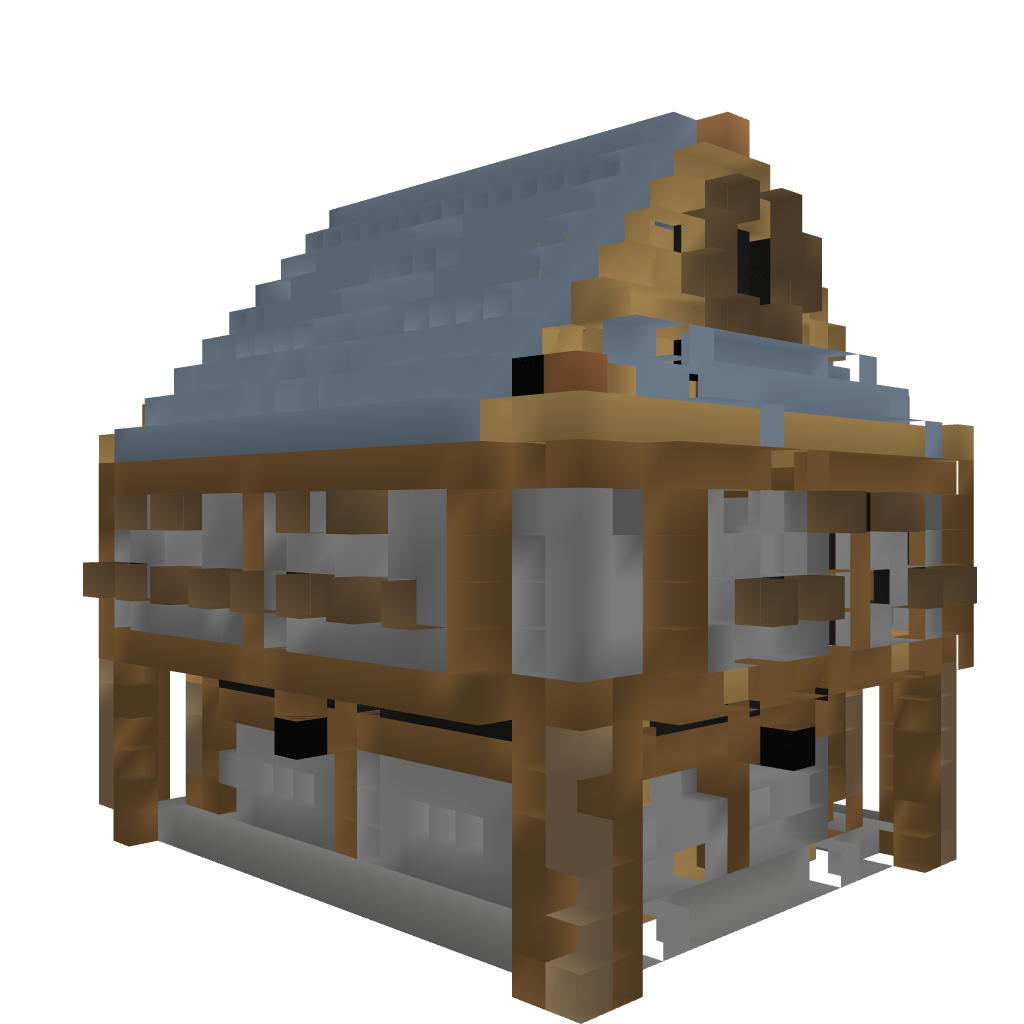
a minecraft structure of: RedHouse404